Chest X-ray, PA view. Patient: 84 years old, sex M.
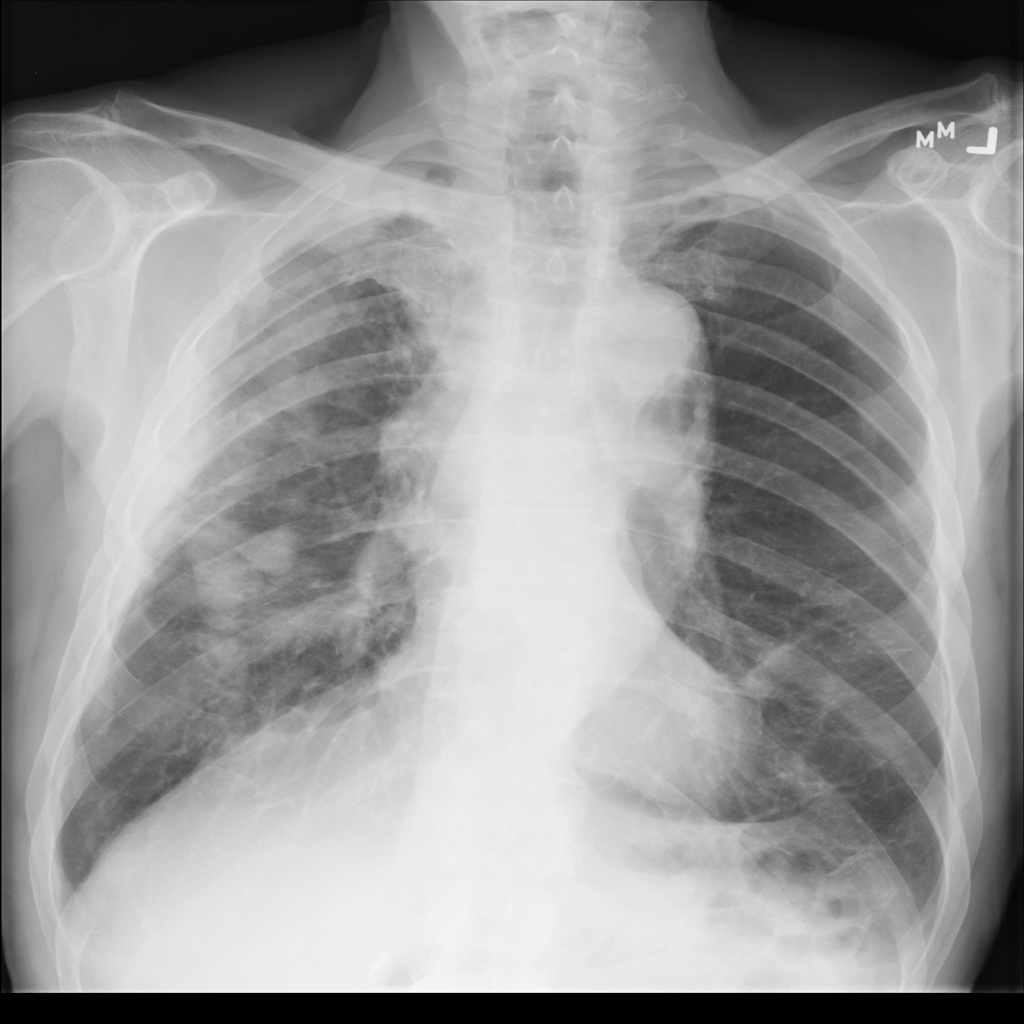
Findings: Atelectasis, Mass, Nodule